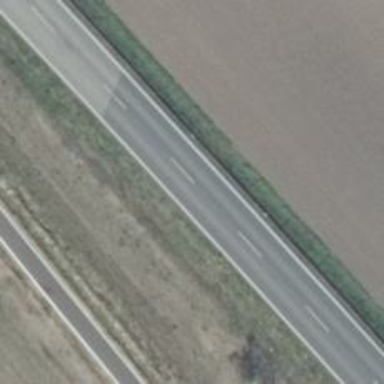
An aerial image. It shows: Primary road with asphalt surface.